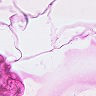
Metastatic tissue present: no